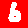
Digit: 6